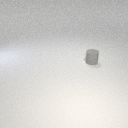
small gray rubber cylinder